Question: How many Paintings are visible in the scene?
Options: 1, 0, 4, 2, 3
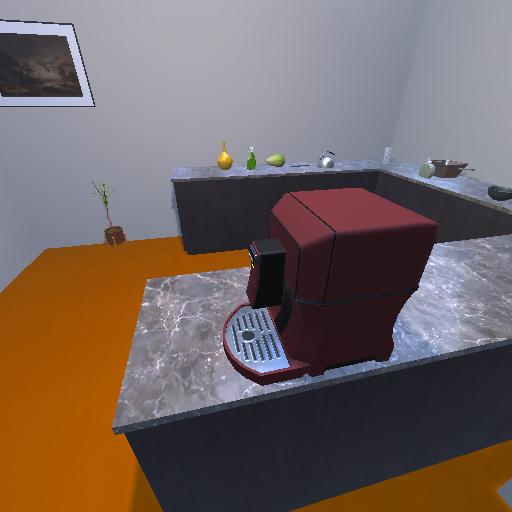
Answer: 1